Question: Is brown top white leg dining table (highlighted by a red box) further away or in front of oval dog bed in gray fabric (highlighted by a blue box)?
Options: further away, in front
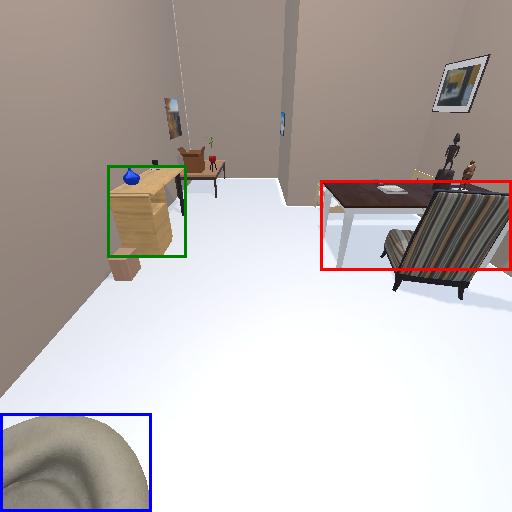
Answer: further away